Brain MRI, t1w sequence, axial 2D slice.
Patient: age 39, sex F, weight 95 kg, height 1.95 m
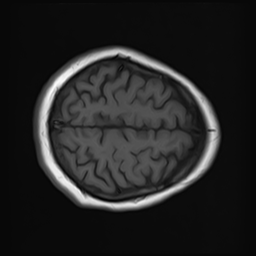